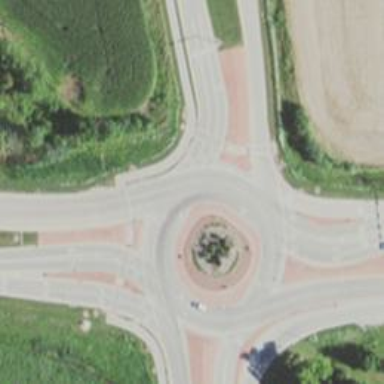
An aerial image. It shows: Roundabout on primary highway.